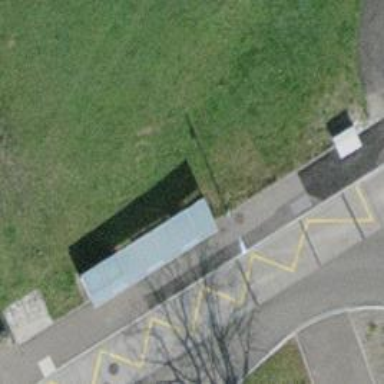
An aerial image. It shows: Bench for seating.